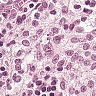
Metastatic tissue present: no